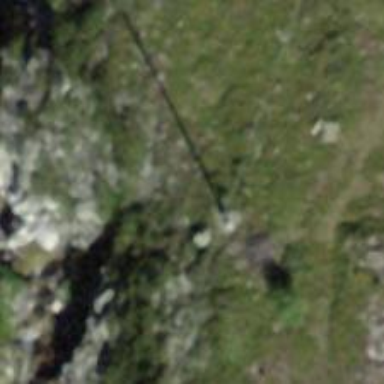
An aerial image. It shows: Power pole.